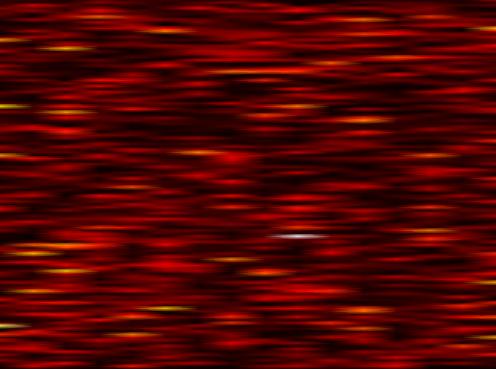
Label: FOFDM